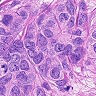
Metastatic tissue present: yes